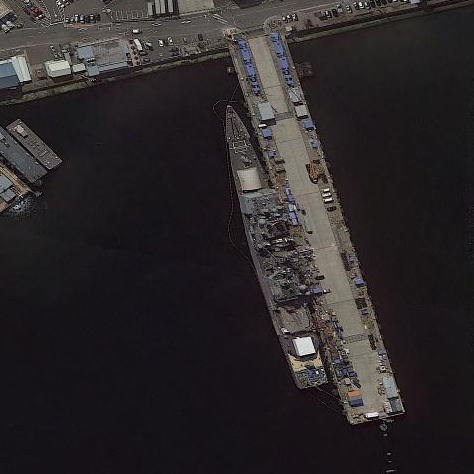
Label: cruiser